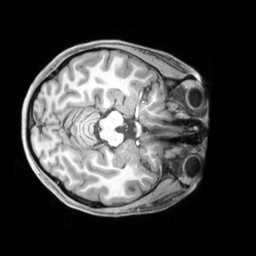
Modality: T1w
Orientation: axial
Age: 19
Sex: female
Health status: ill
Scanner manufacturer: siemens
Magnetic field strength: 3 T
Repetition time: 2.2 s
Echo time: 0.00218 s